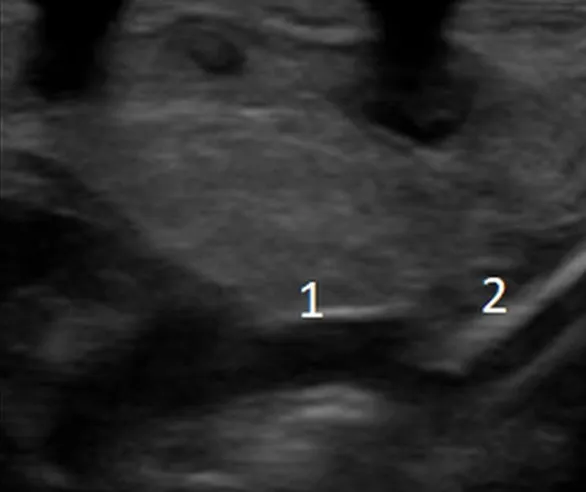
Echocardiographic evaluation of venous cannula position: (1) superior vena cava; (2) venous cannula; (3) azygos vein; (4) right atrium.
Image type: radiology (ultrasound)